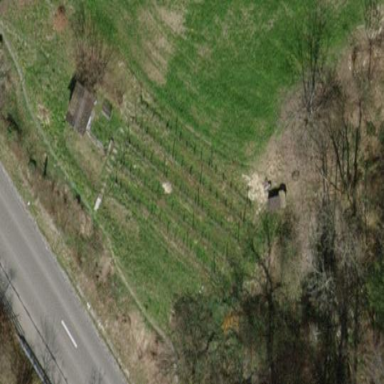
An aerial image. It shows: Beautiful vineyard in the countryside.